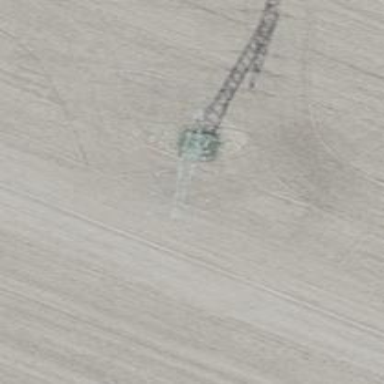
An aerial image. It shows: Power tower.